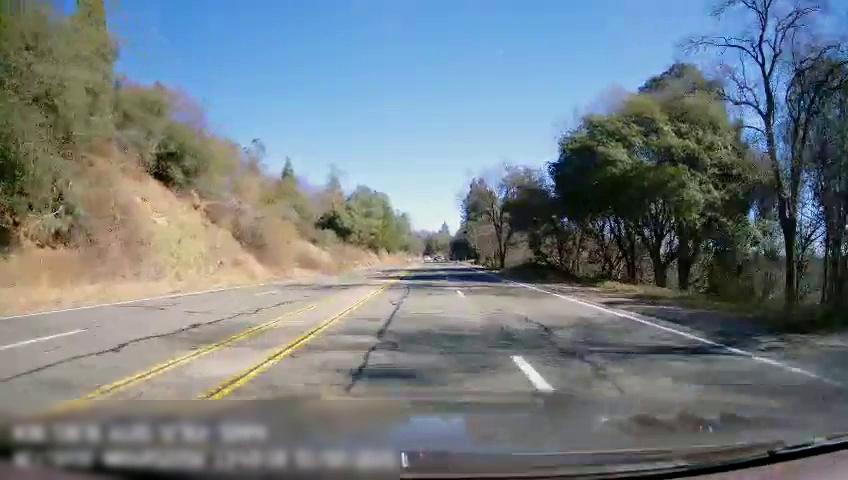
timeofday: Day
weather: Sunny
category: Drivable Space
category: Lanes | Opposite Lane
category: Lanes | Opposite Lane
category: Lanes | Current Lane
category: Lanes | Alternate Lane
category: Lanes | Current Lane
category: Lanes | Alternate Lane
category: Lanes | Opposite Lane
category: Lanes | Opposite Lane